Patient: sex F, age 63
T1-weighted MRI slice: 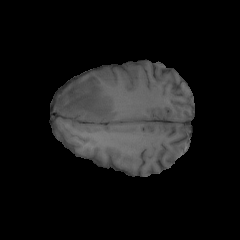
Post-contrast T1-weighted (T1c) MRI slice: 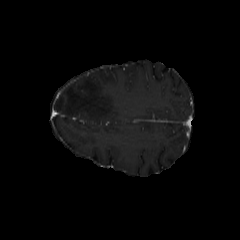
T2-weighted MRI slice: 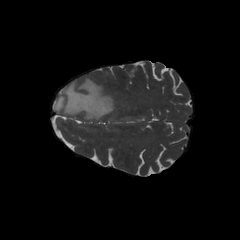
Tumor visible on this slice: yes
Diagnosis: Glioblastoma, IDH-wildtype
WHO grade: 4